Field crop: maize
Growth stage: 2
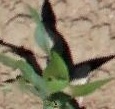
Species: maize